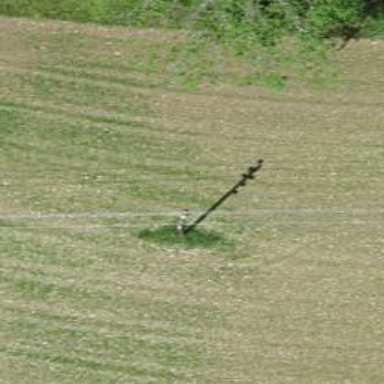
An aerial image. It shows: Utility pole as the man-made structure.